Question: I have an application in c#.net and I have added setup and deployment project in it.
here everything is working fine but now I want the application to get launched after I finish with my installation.
It should be something like this:

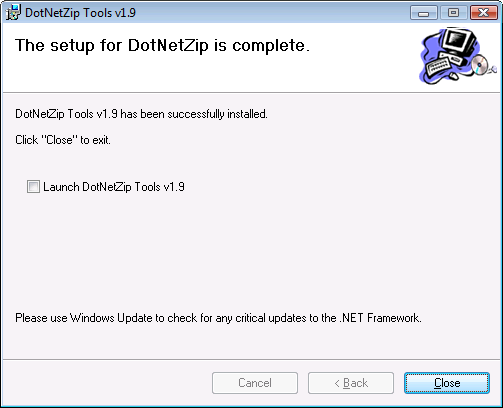
Answer: You will find the most rated answer for your question here:
<URL>